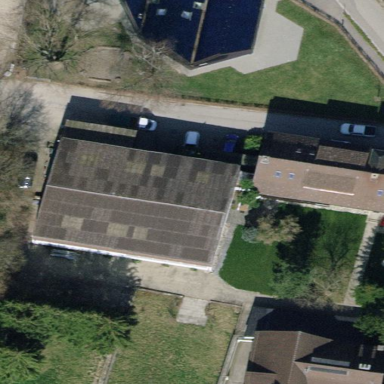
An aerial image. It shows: Warehouse with gabled roof.